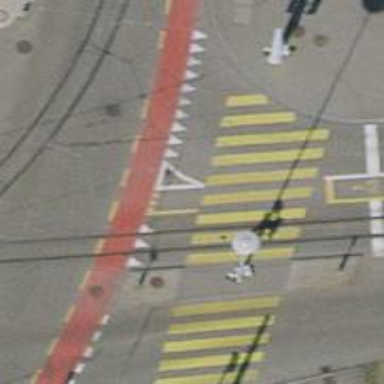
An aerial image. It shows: Road with traffic signals and zebra crossing marked with zebra stripes.